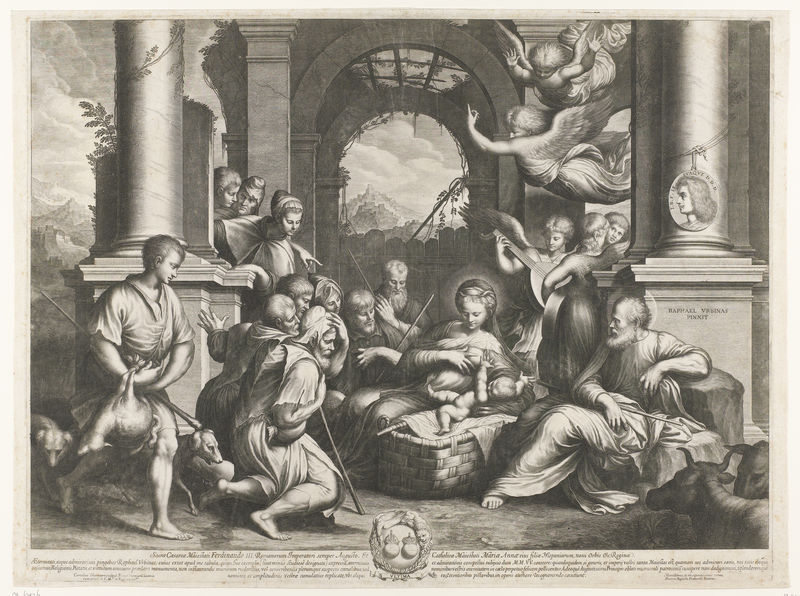
Titel: Aanbidding der herders
Künstler: Cornelis (II) Bloemaert
Standort: Amsterdam
Institution: Rijksmuseum
Schlagwörter: celebration, column, columns, men, people, white, black, gray, woman, angel, angels, man, sky, mountain, child, black and white, mother, dog, dogs, beard, flying, saint, wings, virgin, cherub, basket, music, jesus, animal, christ, baby, sheep, pillar, humans, maria, joseph, mary, kneeling, shepherd, shepherds, wing, text, guitar, halo, lute, holy, virgin mary, birth, pillars, ox, miracle, nativity, mom, baby jesus, birth of christ, 여자, 천사, 그림, 아이, 지팡이, 염소, 기둥, 개, 고대그리스, 정치, 민주주의, 늙은이, 정치권, 신성화, 늑대